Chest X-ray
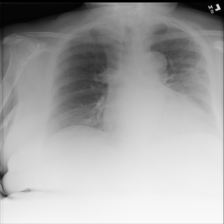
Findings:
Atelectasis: negative
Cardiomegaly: negative
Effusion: negative
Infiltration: positive
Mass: negative
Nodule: negative
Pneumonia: negative
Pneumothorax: negative
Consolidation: negative
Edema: negative
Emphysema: negative
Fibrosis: negative
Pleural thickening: negative
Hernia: negative